Field crop: maize
Growth stage: 2
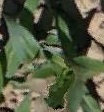
Species: maize